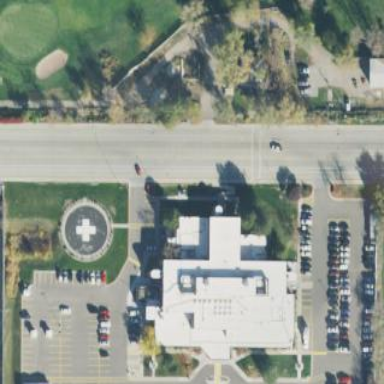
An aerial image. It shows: Hospital building providing healthcare services.